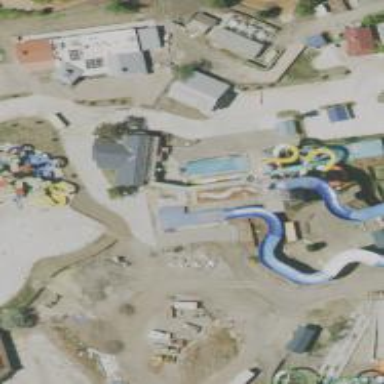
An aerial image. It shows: Water slide attraction.